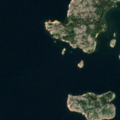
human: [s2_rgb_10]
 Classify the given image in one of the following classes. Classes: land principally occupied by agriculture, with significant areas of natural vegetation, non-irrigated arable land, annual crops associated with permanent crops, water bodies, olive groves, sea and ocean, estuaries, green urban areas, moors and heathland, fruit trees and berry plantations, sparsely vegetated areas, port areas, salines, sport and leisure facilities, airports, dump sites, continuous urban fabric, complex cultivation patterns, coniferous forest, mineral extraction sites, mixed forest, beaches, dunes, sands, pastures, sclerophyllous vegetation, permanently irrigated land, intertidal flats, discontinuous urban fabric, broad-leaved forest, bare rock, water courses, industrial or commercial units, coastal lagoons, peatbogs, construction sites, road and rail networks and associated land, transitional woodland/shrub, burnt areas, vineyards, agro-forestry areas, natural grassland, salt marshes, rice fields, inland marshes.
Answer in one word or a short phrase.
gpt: bare rock, sea and ocean